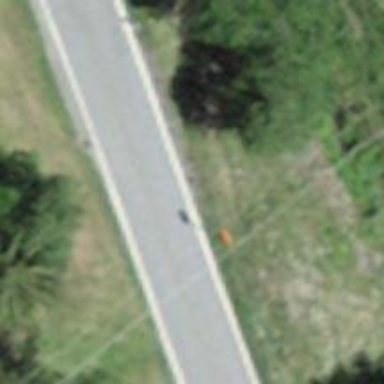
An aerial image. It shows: Pole supporting roof covering pipeline marker.